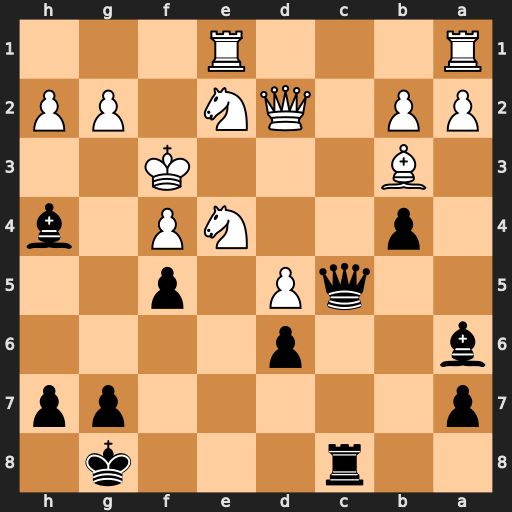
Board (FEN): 2r3k1/p5pp/b2p4/2qP1p2/1p2NP1b/1B3K2/PP1QN1PP/R3R3
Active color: b
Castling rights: -
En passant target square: -
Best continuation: fxe4+ Kg4 Qf2